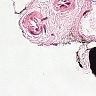
Metastatic tissue present: no